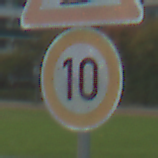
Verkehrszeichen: Geschwindigkeit10
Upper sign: Bahnuebergang
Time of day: MorningAfternoon
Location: Outdoor (Urban)
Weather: PartlyCloudy
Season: NotSpecified
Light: Natural